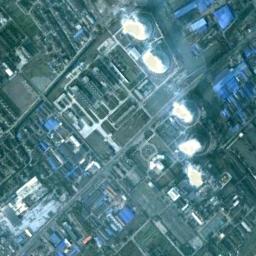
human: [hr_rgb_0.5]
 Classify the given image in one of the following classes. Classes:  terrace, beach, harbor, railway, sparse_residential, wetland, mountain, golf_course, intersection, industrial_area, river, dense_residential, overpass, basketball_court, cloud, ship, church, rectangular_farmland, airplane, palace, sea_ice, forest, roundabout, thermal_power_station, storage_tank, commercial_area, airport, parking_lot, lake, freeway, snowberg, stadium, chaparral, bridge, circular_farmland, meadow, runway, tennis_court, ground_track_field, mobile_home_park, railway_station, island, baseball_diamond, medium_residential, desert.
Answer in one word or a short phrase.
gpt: thermal_power_station